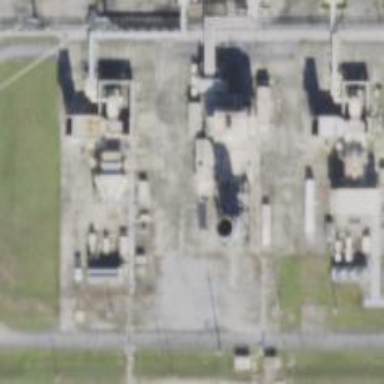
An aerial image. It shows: Gas turbine power generator.